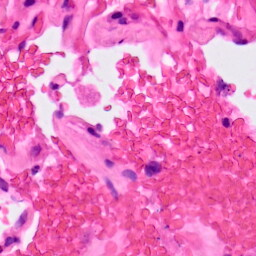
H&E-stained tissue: Lung